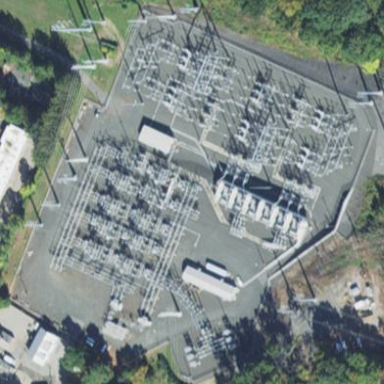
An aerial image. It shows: Transmission substation.